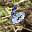
Label: 6